Question: i have xampp 7.1 installed on my 2016 macbook pro. I have a php contacts form in my source folder which is rendered successfully by chrome along with my html. However, I need to configure the smtp settings to test some functionality locally from my mac.
I found a php.ini in the xampp etc folder that contains some mail function.

I found other articles which reference phpmailer but since they were a few years old i figured newer versions of xampp for mac may have all the functionality builtin.
Can I modify this php.ini file to use a gmail mailbox as a recipient? How so?
thanks in advance
Here is a copy paste of the mail function :
'''
[mail function]
; For Win32 only.
; http://php.net/smtp
SMTP=smtp.gmail.com
; http://php.net/smtp-port
smtp_port=25
; For Win32 only.
; http://php.net/sendmail-from
;sendmail_from = me@example.com
; For Unix only. You may supply arguments as well (default: "sendmail
-t -i").
; http://php.net/sendmail-path
;sendmail_path =
; Force the addition of the specified parameters to be passed as extra
parameters
; to the sendmail binary. These parameters will always replace the
value of
; the 5th parameter to mail(), even in safe mode.
;mail.force_extra_parameters =
; Add X-PHP-Originating-Script: that will include uid of the script
followed by the filename
mail.add_x_header=On
; Log all mail() calls including the full path of the script, line #,
to address and headers
;mail.log =
'''
---
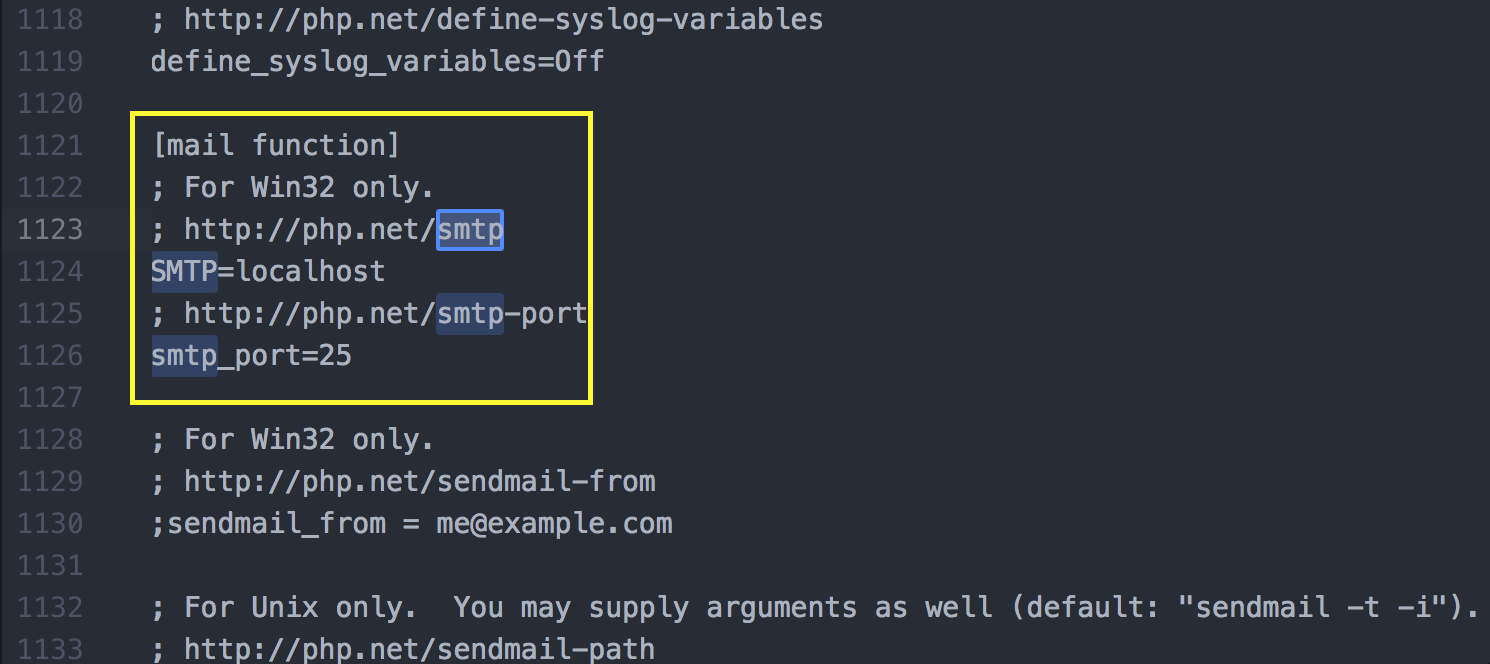
Answer: If what you are trying to do is sending mails from your app server to your own gmail inbox, you don't have to modify these settings; use <URL> is an easier way. So let's start step by step.
-
1. Allowing Less secure apps -or- configure for XOAUTH2; credits to @Synchro.
-
1. Download PHPMailer and extract PHPMailer.php, SMTP.php and Exception.php to your xampp/htdocs folder
-
1. Write a sample send mail page send.php: (modify to your real account) <?php
require_once('SMTP.php');
require_once('PHPMailer.php');
require_once('Exception.php');
use \PHPMailer\PHPMailer\PHPMailer;
use \PHPMailer\PHPMailer\Exception;
$mail=new PHPMailer(true); // Passing 'true' enables exceptions
try {
//settings
$mail->SMTPDebug=2; // Enable verbose debug output
$mail->isSMTP(); // Set mailer to use SMTP
$mail->Host='smtp.gmail.com';
$mail->SMTPAuth=true; // Enable SMTP authentication
$mail->Username='YourAccount@gmail.com'; // SMTP username
$mail->Password='YourPassword'; // SMTP password
$mail->SMTPSecure='ssl';
$mail->Port=465;
$mail->setFrom('sender@whatever.com', 'optional sender name');
//recipient
$mail->addAddress('YourAccount@gmail.com', 'optional recipient name'); // Add a recipient
//content
$mail->isHTML(true); // Set email format to HTML
$mail->Subject='Here is the subject';
$mail->Body='This is the HTML message body <b>in bold!</b>';
$mail->AltBody='This is the body in plain text for non-HTML mail clients';
$mail->send();
echo 'Message has been sent';
}
catch(Exception $e) {
echo 'Message could not be sent.';
echo 'Mailer Error: '.$mail->ErrorInfo;
}
?>
-
1. When all above are ready, issue the url of send.php on your app server to send the example email
-
1. Base on this example, you can write a contact form for real use. You might also want to change the location of PHPMailer, then you should modify the path in the example code to point to the new location where they are.